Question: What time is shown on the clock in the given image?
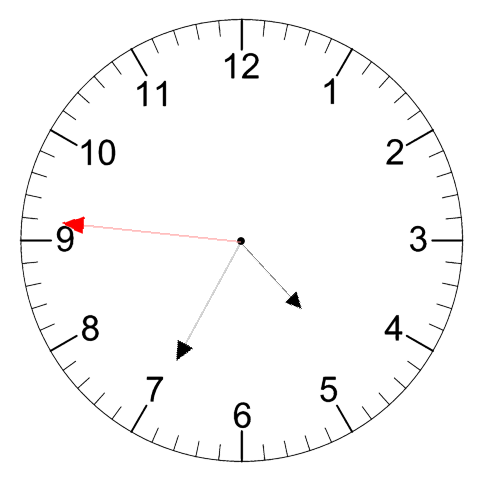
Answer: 04:34:46